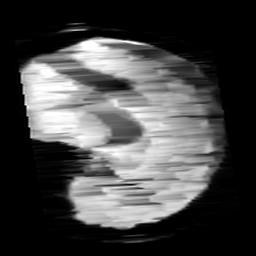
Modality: minIP
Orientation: sagittal
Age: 11
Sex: male
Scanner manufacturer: siemens
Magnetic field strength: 3 T
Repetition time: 0.027 s
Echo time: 0.02 s